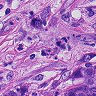
Metastatic tissue present: yes